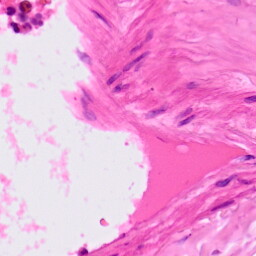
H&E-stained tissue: Lung